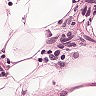
Metastatic tissue present: yes